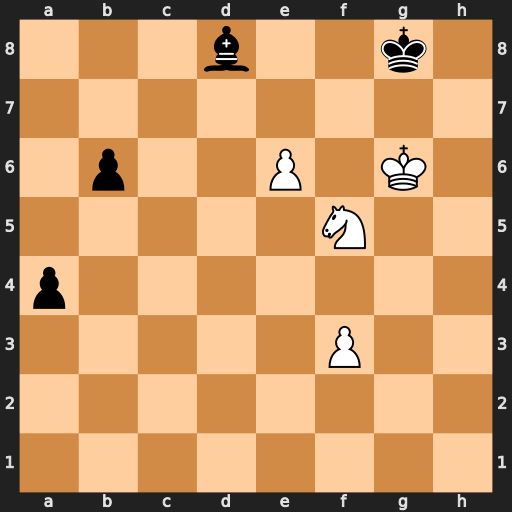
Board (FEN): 3b2k1/8/1p2P1K1/5N2/p7/5P2/8/8
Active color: w
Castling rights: -
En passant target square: -
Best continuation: e7 Bxe7 Nxe7+